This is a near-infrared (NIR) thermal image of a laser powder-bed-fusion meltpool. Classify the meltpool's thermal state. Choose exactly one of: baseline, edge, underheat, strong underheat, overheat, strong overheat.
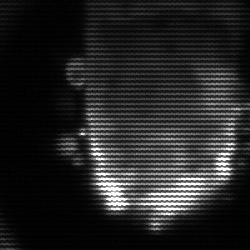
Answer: baseline